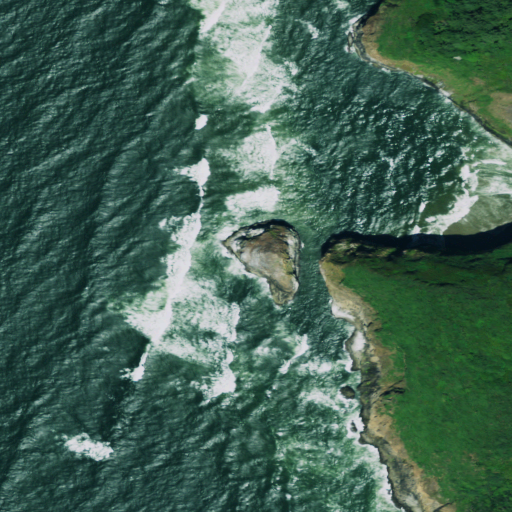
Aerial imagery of island in Oregon named Cox Rock containing open water, evergreen forest, mixed forest, grassland, barren land, and herbaceous wetlands